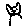
Label: cat